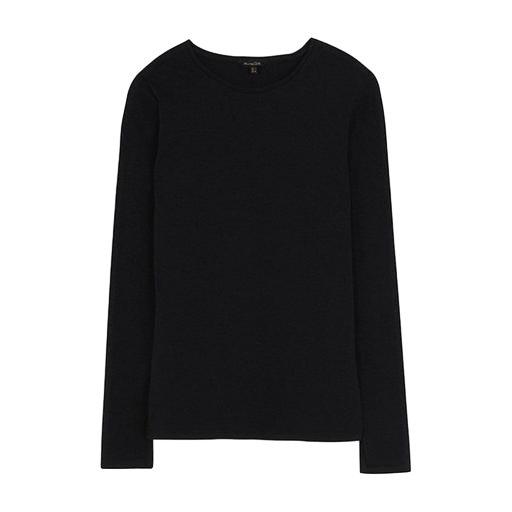
black high gauge long sleeve tee, black long-sleeved jersey top, long-sleeve black thermal, white background